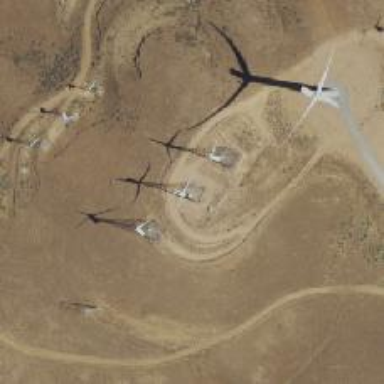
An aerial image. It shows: Wind generator is in the picture.